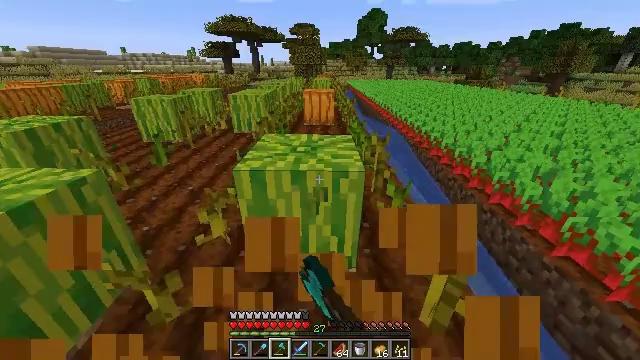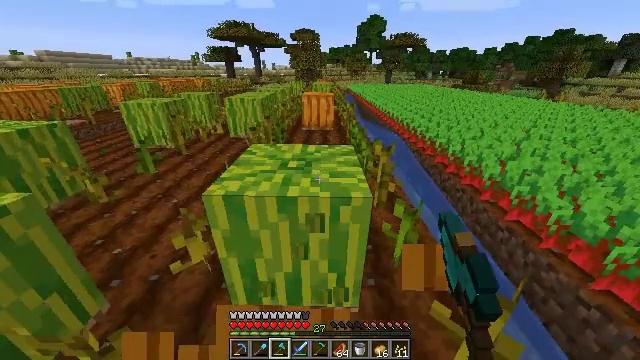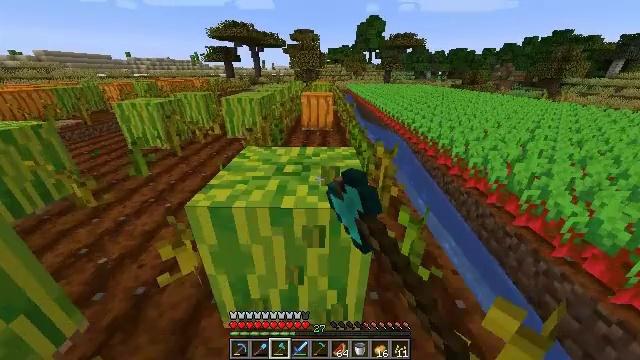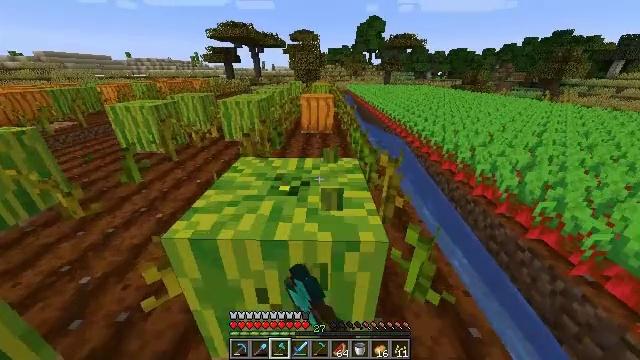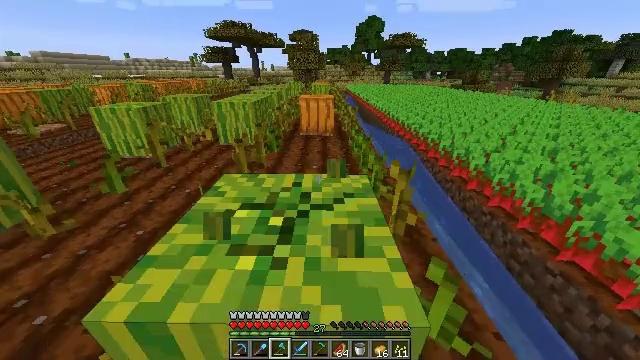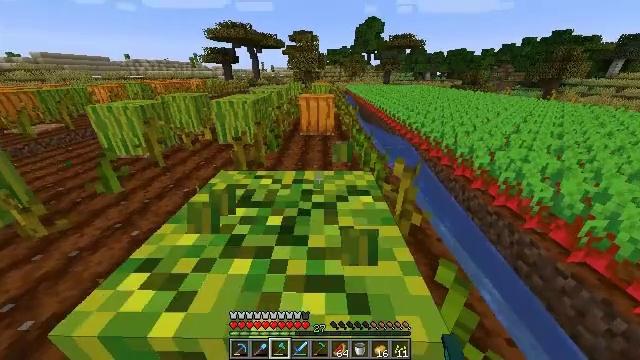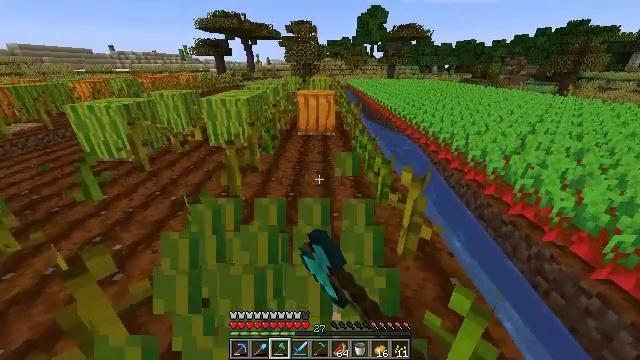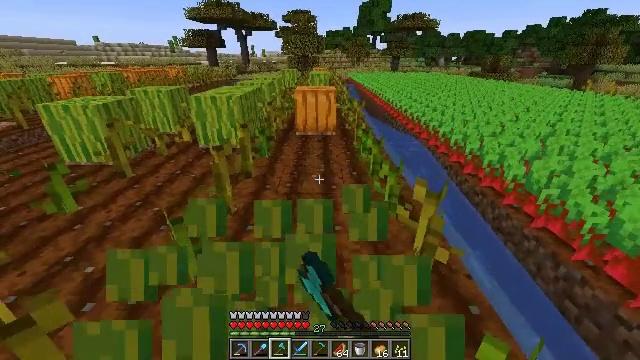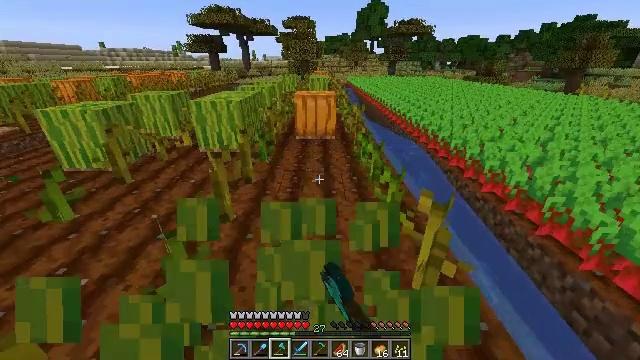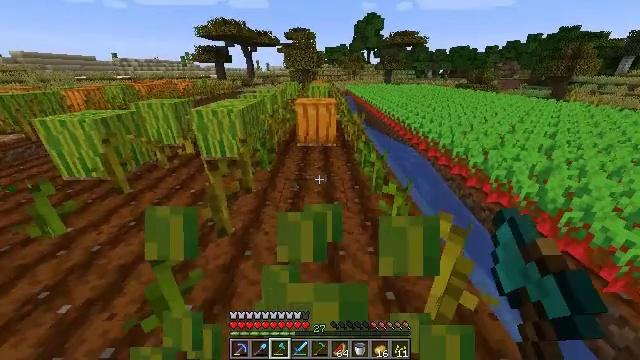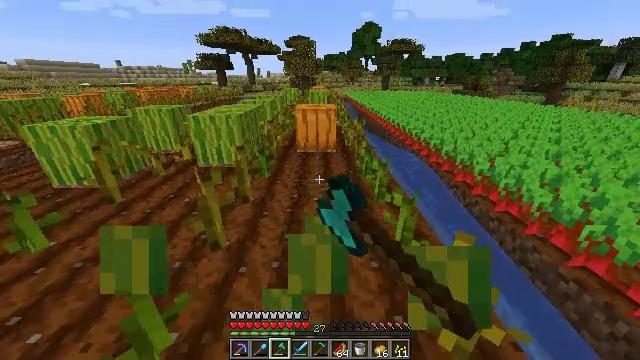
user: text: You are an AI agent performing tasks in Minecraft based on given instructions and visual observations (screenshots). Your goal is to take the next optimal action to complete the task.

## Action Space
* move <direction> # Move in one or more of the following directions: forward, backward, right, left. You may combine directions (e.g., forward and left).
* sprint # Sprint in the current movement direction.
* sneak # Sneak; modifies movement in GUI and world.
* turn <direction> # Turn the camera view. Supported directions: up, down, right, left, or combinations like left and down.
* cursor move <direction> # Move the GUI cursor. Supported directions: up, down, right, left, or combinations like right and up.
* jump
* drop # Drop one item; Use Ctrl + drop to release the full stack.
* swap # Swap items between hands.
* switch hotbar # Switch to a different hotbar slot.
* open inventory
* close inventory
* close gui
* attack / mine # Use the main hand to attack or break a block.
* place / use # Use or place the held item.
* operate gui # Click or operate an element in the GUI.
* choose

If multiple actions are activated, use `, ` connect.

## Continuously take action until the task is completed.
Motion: motion action
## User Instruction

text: Use right equipment to gather melon.
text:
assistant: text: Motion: move forward, sprint, attack / mine
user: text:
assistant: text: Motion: move forward, sprint, attack / mine
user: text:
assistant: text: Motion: move forward, sprint, attack / mine
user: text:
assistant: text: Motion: move forward, sprint, attack / mine
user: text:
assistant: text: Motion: move forward, sprint, attack / mine
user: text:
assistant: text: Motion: move forward, sprint, attack / mine
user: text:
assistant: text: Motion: move forward, sprint, attack / mine
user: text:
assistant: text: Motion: move forward, sprint, attack / mine
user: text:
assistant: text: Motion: move forward, sprint, attack / mine
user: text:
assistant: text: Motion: move forward, sprint, attack / mine
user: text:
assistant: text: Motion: sprint, attack / mine